Chest X-ray:
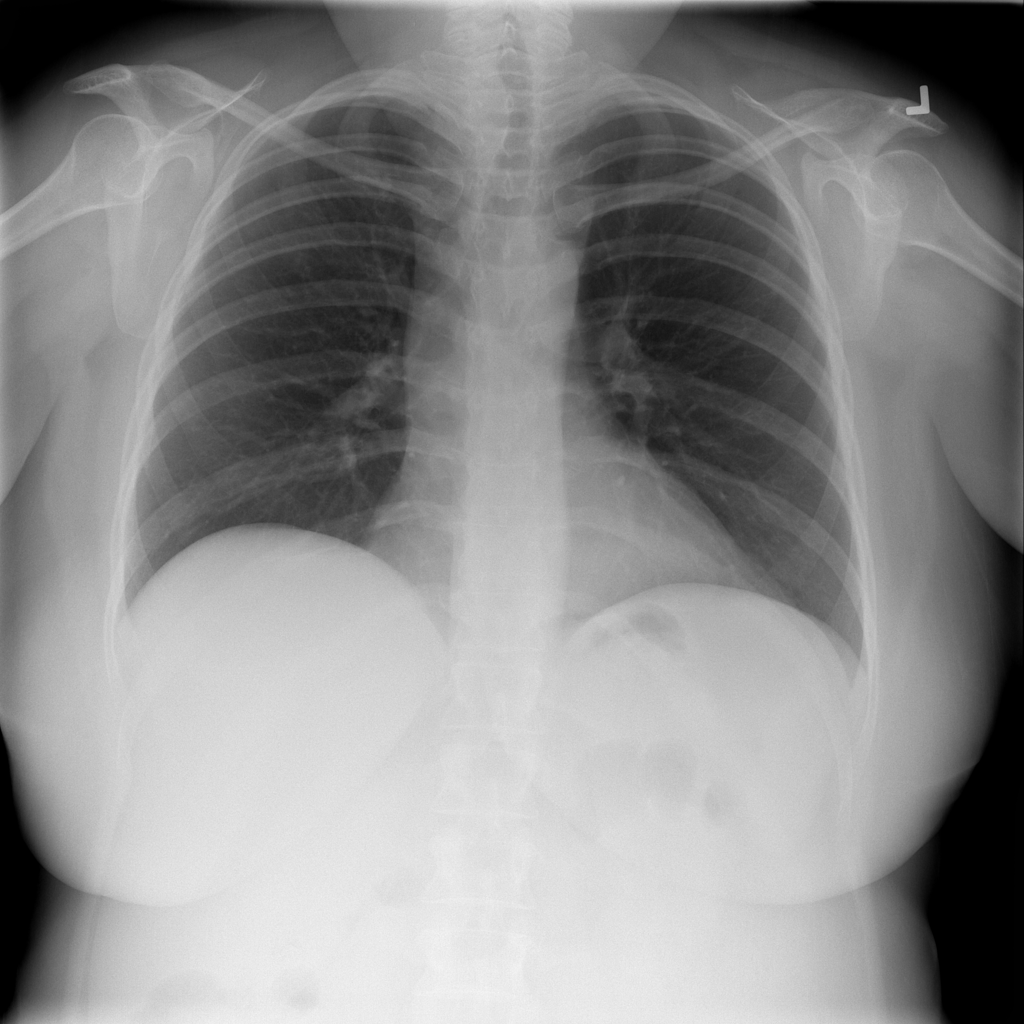
No abnormal finding: yes